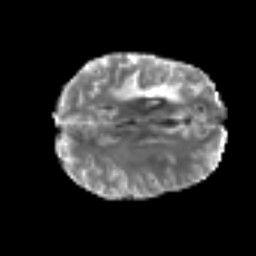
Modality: T2w
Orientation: axial
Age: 55
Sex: male
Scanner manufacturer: siemens
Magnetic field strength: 3 T
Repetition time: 6.1 s
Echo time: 0.101 s